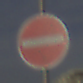
Verkehrszeichen: VerbotDerEinfahrt
Umgebung: Outdoor, Suburban
Tageszeit: MorningAfternoon
Wetter: PartlyCloudy
Licht: Natural
Jahreszeit: NotSpecified
Kontrast: HighContrast